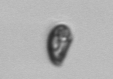
Label: Cryptophyta